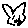
Label: cat